Question: My problem is when I use the camera UIImagePicker and the phone is low on memory. It throws a memory warning and unloads the view and then reloads.
I know this is a very common problem and many questions are already in SO. I'm not going into this.
'''
- (void)viewDidLoad
{
[super viewDidLoad];
MyPersonClass *persons = [[MyPersonClass alloc] init];
persons.images = [NSMutableDictionary dictionaryWithCapacity:4];
....
...
}
'''
My issue is the my view controller has four buttons and UIImageViews and when I tap each, they open the camera and image clicked is shown back in the UIImageViews and these images are also stored in the 'persons.images' NSMutable Dictionary.

Sometimes it throws the popular error of memory warning and Unloads the view and this removes all the images in the UIImageView which were taken before the memory warning and I lose everything in 'persons.iamges' I just want to be able to retrieve this data back. I don't know where to store it (I don't want to use CoreData for this).
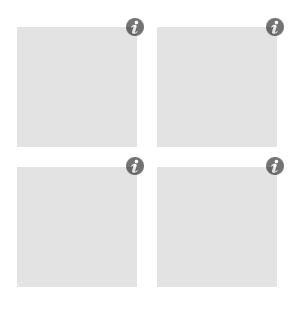
Answer: You can maintain instance variables for storing image when gets called. set a flag in and then store all the images of your Imageviews. And in check the flag that if was called then assign the saved images to your ImageView.